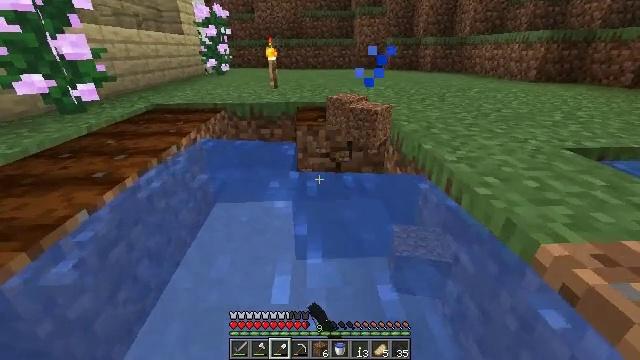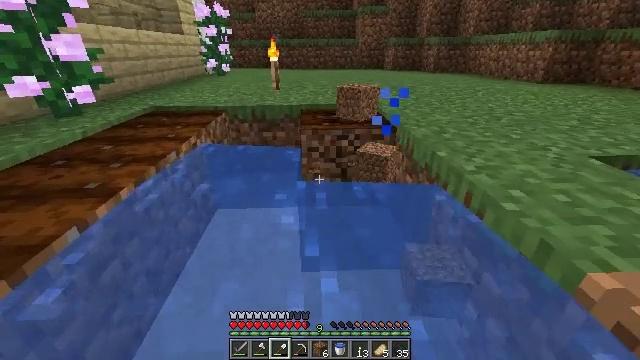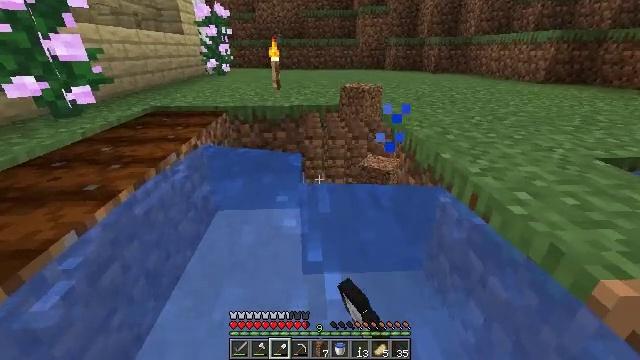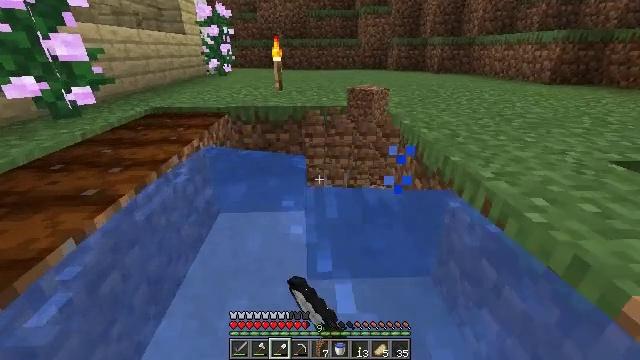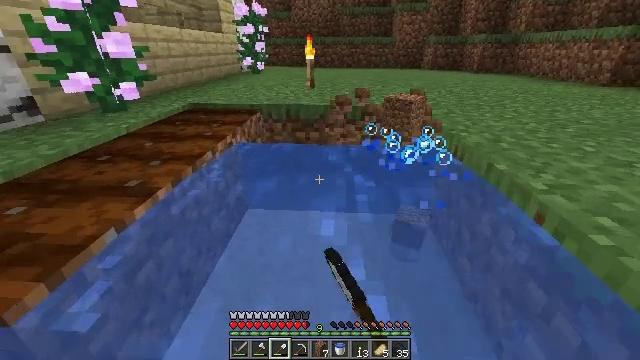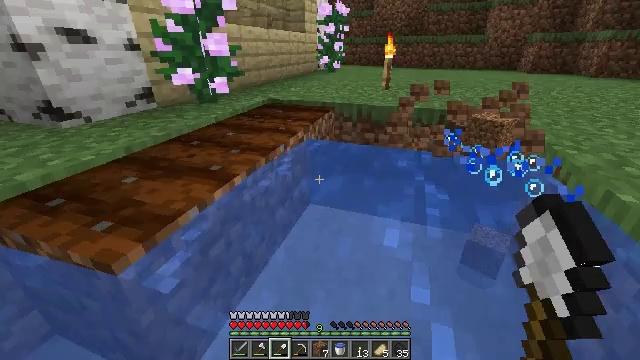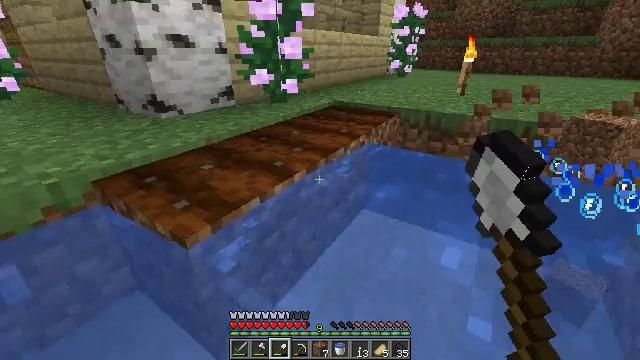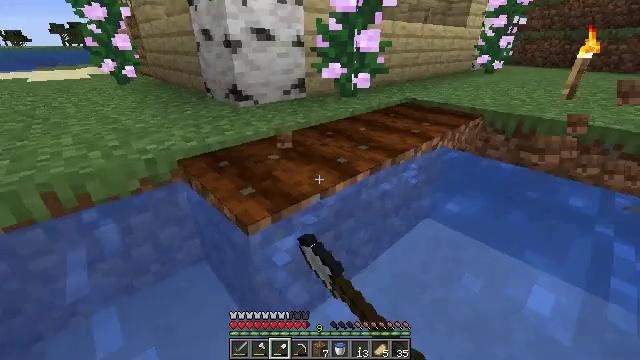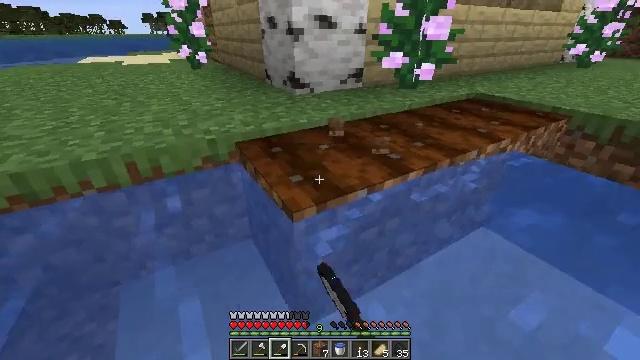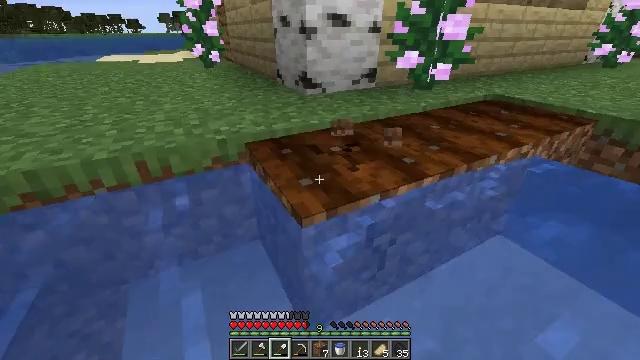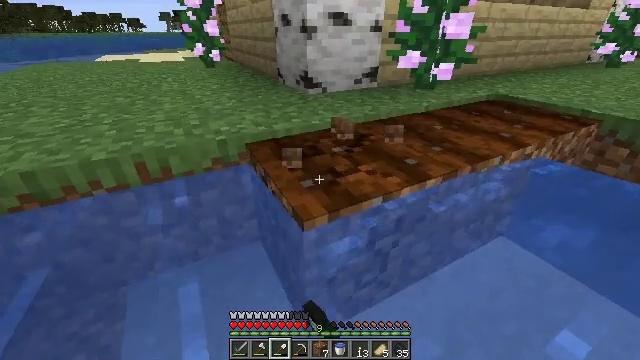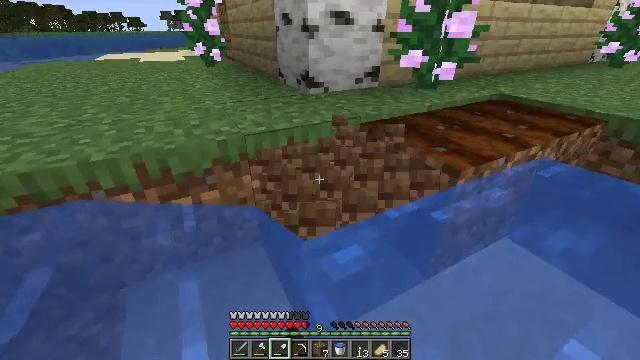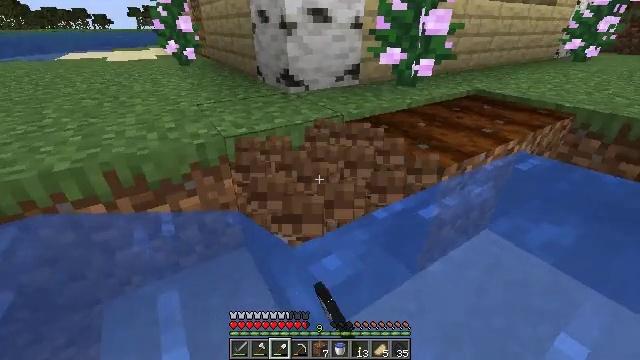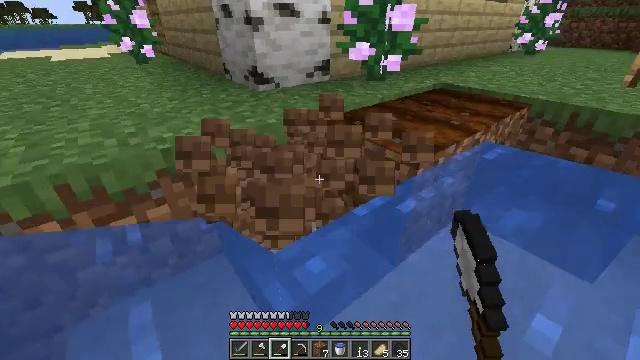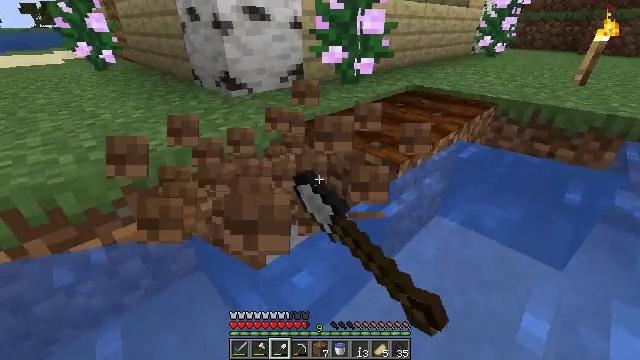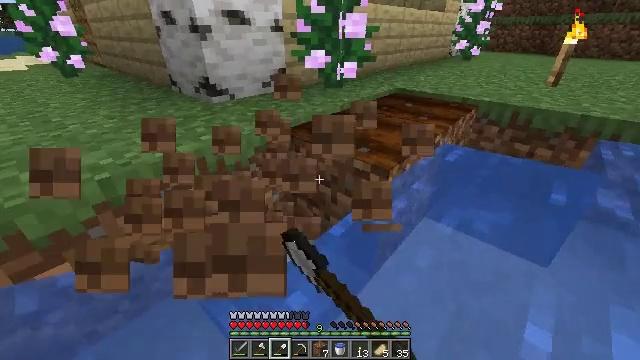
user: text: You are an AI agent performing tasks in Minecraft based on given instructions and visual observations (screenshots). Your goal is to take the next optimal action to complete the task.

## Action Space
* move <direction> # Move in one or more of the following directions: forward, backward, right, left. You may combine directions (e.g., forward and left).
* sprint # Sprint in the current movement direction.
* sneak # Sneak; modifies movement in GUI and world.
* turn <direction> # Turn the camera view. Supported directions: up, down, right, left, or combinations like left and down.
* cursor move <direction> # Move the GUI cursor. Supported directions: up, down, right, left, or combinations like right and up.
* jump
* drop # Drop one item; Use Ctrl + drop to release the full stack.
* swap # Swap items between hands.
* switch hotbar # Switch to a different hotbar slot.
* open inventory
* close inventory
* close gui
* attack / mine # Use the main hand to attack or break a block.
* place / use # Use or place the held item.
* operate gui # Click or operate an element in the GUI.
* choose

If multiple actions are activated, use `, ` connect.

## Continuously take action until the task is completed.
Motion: motion action
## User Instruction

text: Dig up the farmland.
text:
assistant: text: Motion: attack / mine
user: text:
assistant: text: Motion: attack / mine
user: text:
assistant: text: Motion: attack / mine
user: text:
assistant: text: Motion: turn left, attack / mine
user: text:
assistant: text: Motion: turn left, attack / mine
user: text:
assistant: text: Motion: turn left, attack / mine
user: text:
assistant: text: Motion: turn left and down, attack / mine
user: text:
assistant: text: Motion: turn left and down, attack / mine
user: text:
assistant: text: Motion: turn left, attack / mine
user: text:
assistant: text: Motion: attack / mine
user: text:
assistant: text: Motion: attack / mine
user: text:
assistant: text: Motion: turn right, attack / mine
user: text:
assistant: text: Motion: turn right, attack / mine
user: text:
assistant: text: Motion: move forward, turn right, attack / mine
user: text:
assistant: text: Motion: move forward, turn right, attack / mine
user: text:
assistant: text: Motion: move forward, turn right, attack / mine
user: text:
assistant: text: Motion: move forward, turn right, attack / mine
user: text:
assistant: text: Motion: move forward, turn right, attack / mine
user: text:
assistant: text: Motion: move forward, turn right, attack / mine
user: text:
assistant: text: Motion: move forward, turn right, attack / mine
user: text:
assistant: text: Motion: turn right and down, attack / mine
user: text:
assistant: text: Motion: turn right, attack / mine
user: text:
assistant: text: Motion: attack / mine
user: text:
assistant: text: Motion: attack / mine
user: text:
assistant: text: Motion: attack / mine
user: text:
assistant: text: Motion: attack / mine
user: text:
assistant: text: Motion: move forward, attack / mine
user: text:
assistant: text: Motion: move forward, attack / mine
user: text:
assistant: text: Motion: move forward, turn right, attack / mine
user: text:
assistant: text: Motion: move forward, turn right, attack / mine